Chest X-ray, PA view. Patient: 61 years old, sex F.
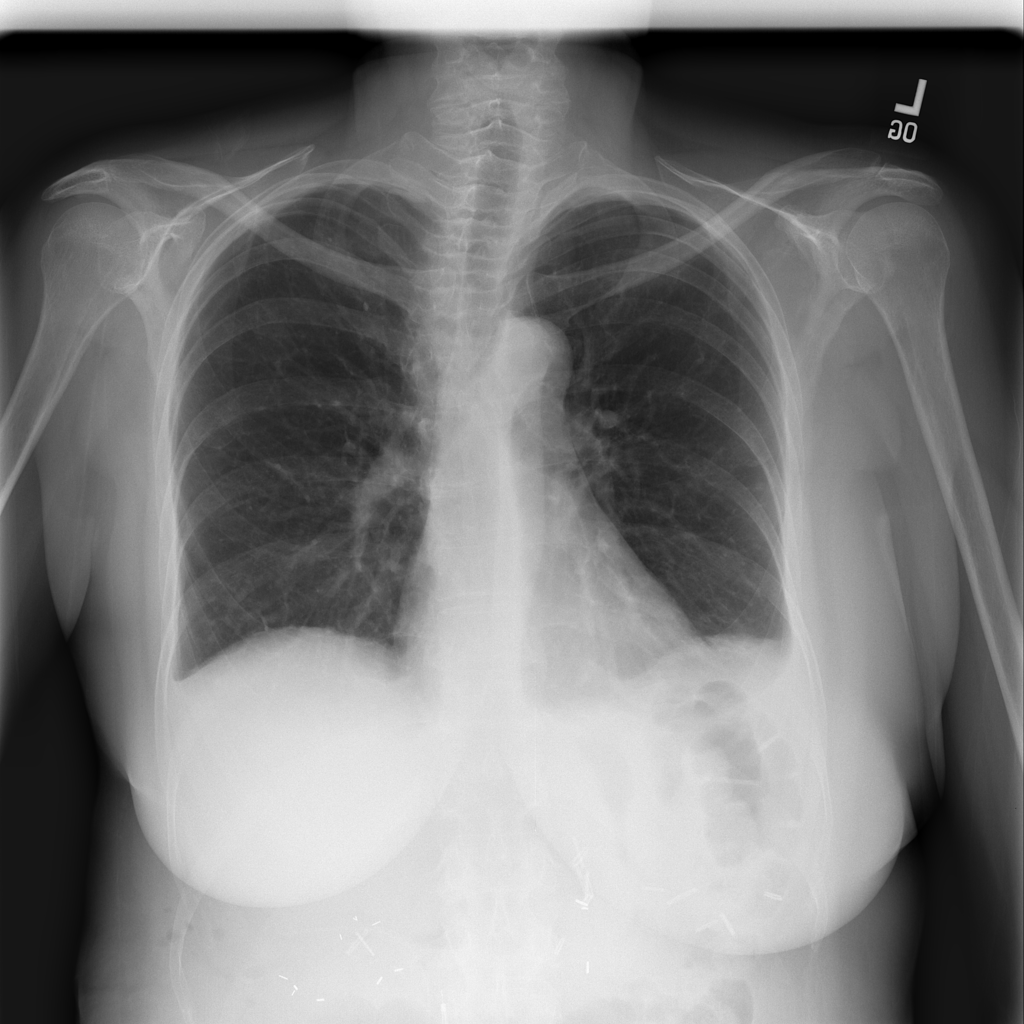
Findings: Effusion